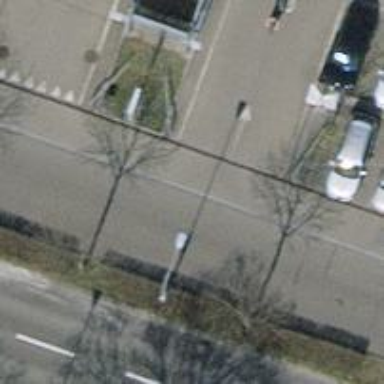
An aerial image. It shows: Unmarked crossing with traffic calming table on the road.